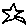
Label: star